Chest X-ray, PA view. Patient: 25 years old, sex F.
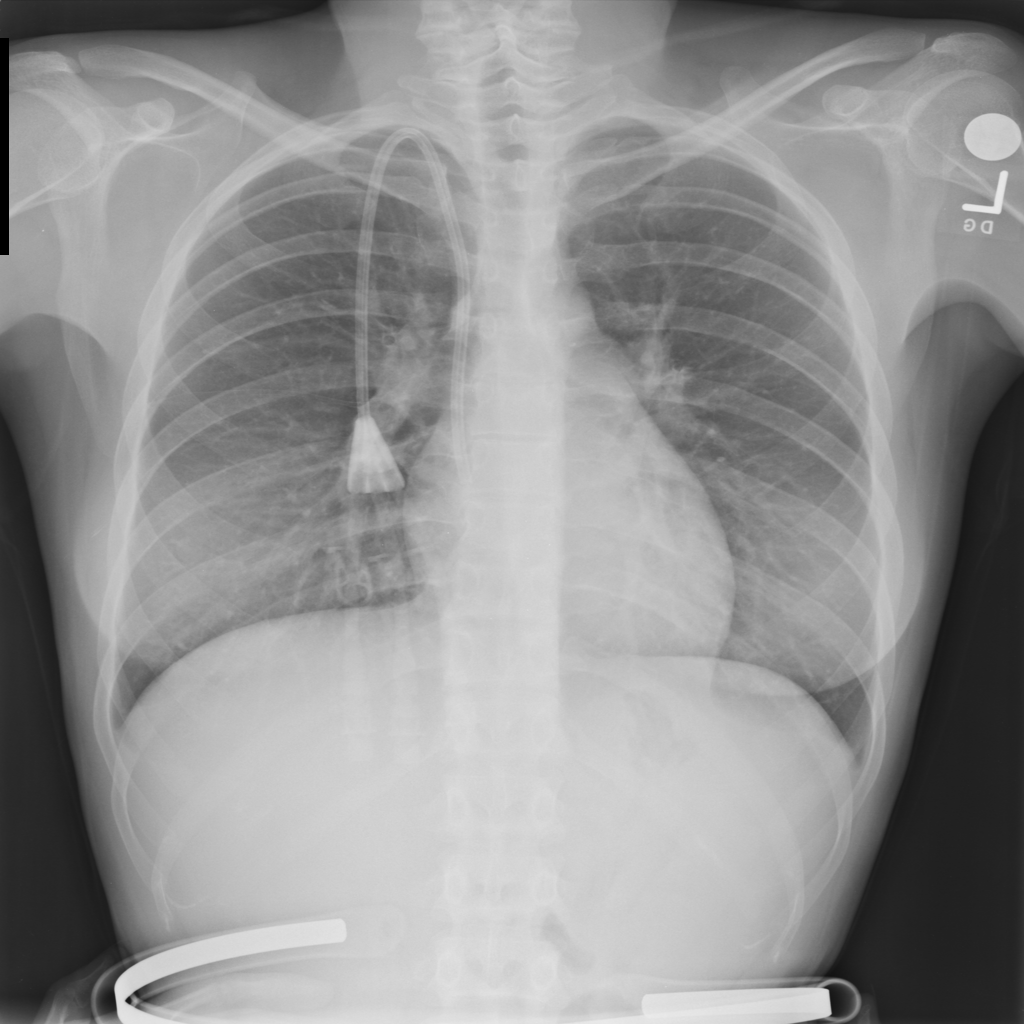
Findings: No Finding